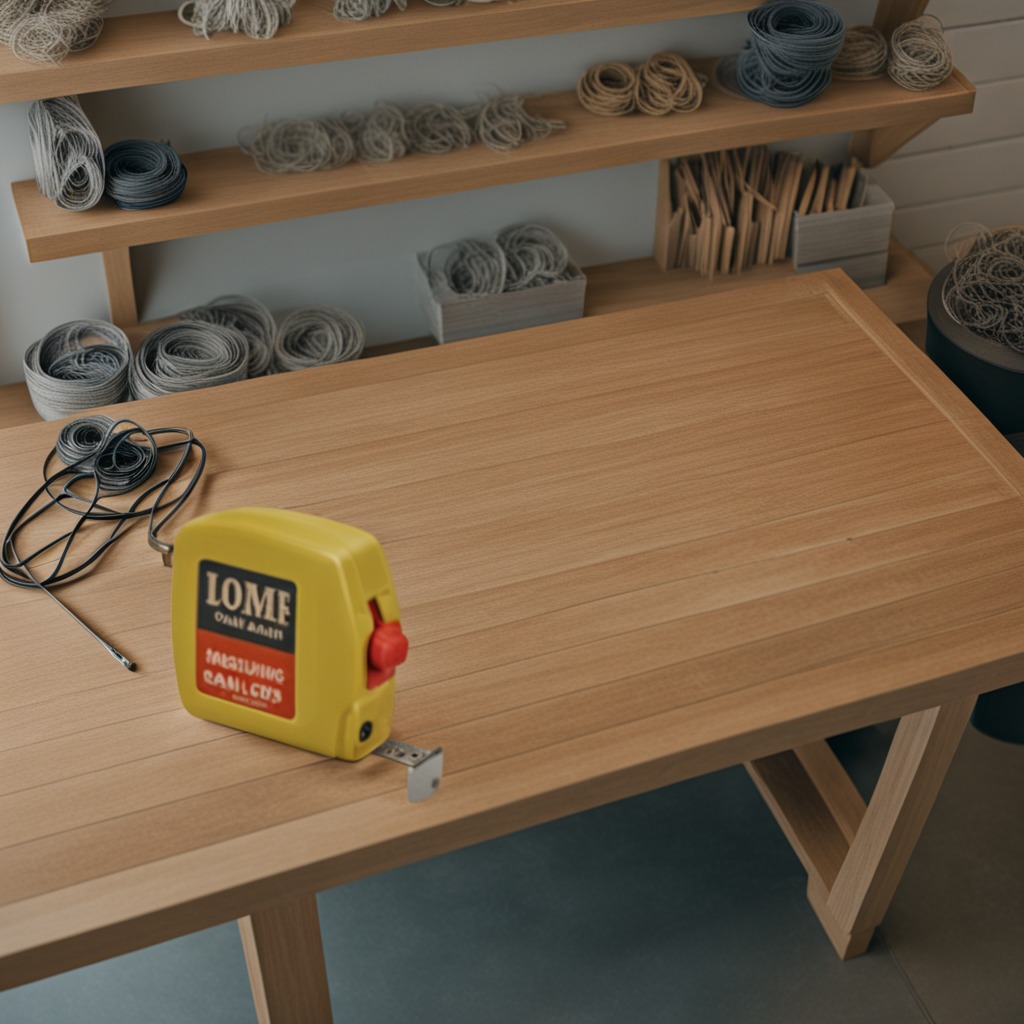
A measuring tape is lying on the workbench.